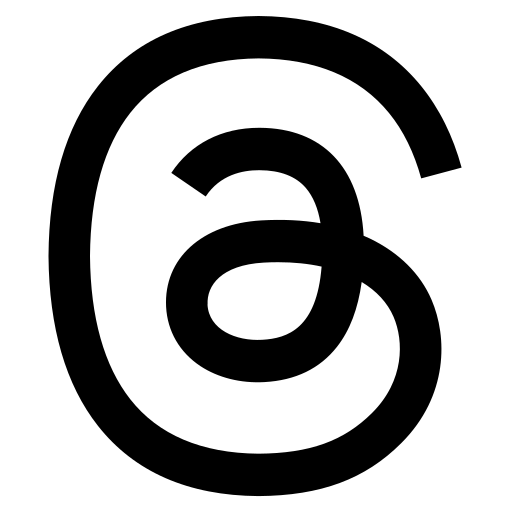
Tags: icon, FontAwesome, fa-icon, brand, threads